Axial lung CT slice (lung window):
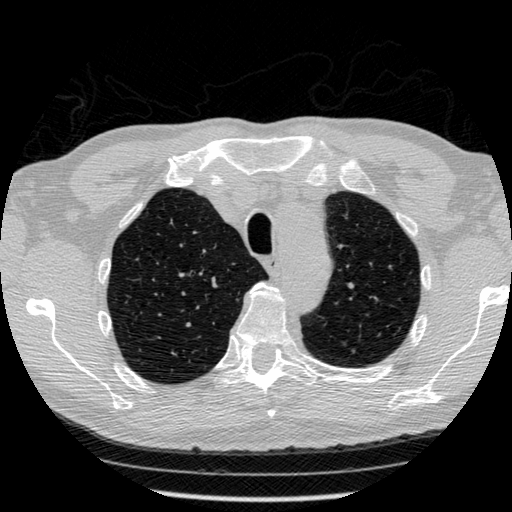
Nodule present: no